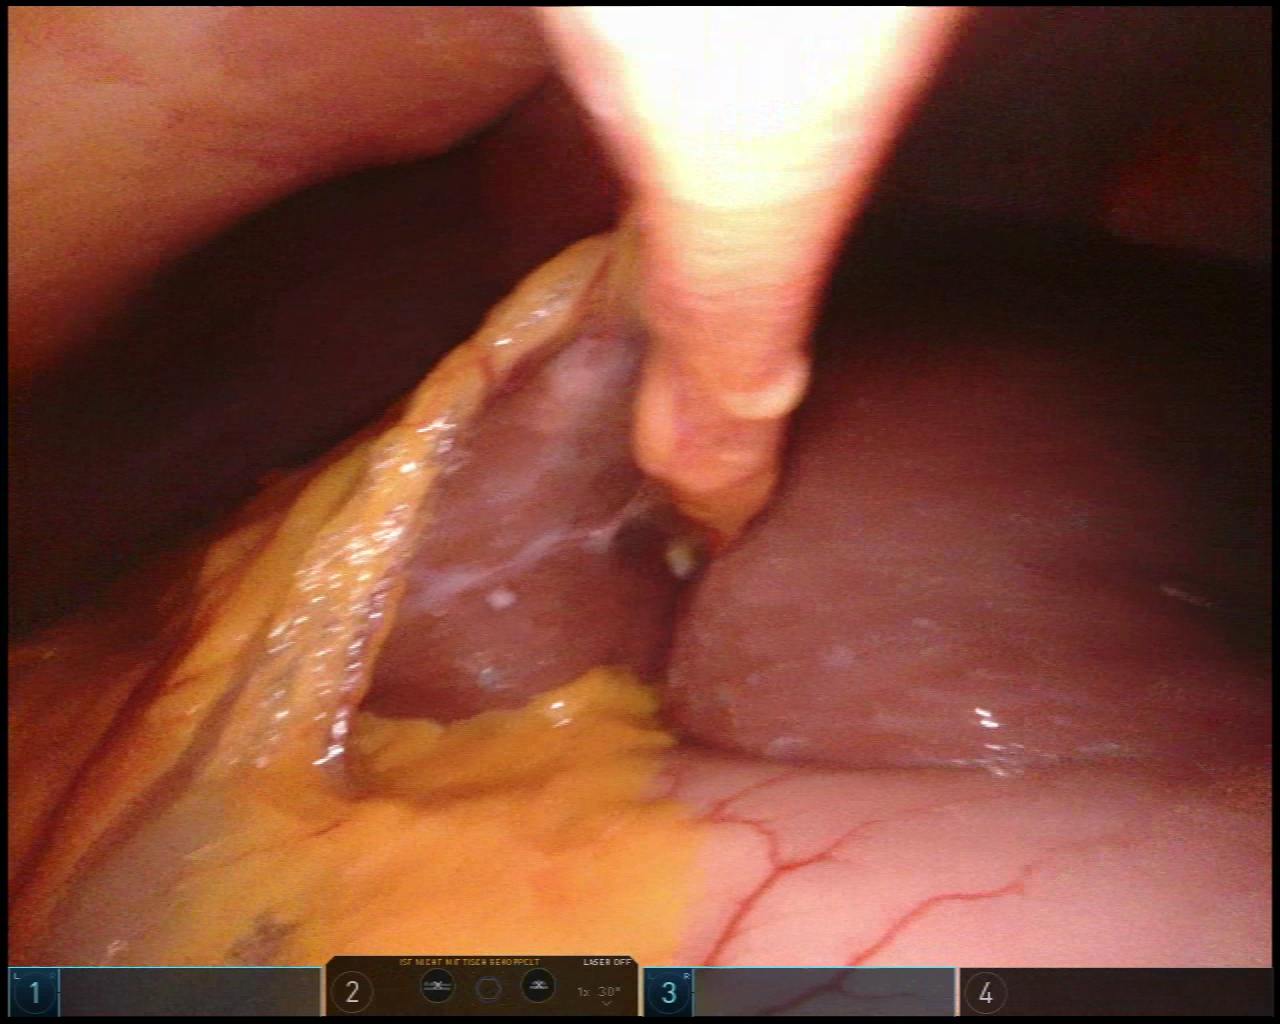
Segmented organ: liver
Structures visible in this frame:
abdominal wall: yes
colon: yes
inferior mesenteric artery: no
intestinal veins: no
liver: yes
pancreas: no
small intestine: no
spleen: no
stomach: yes
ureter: no
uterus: no
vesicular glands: no